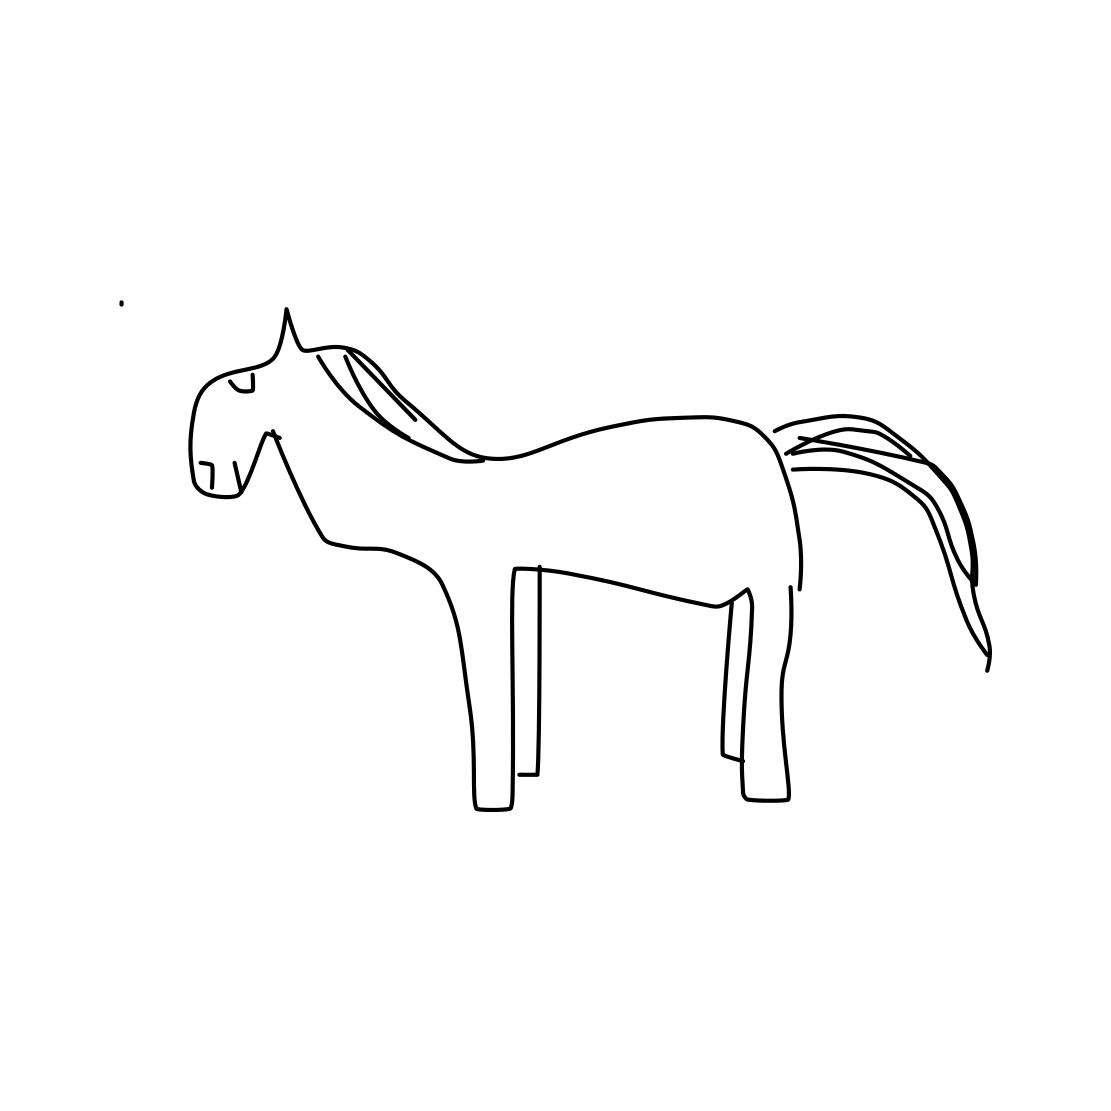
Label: horse